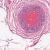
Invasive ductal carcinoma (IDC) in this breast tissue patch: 0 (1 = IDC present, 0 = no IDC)